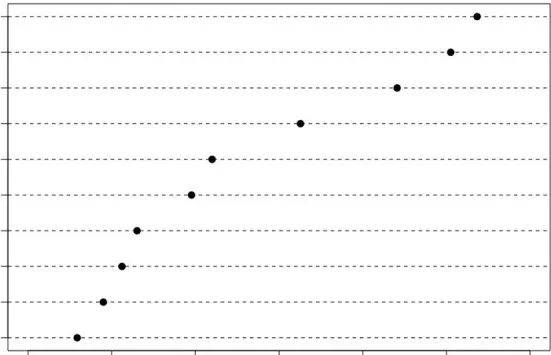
Variable importance ranking by the random forests in terms of the total decrease in node impurity (ie, residual sum of squares) from splitting on the variable, averaged over all trees.
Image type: chart (chart)